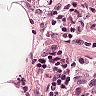
Metastatic tissue present: no